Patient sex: F
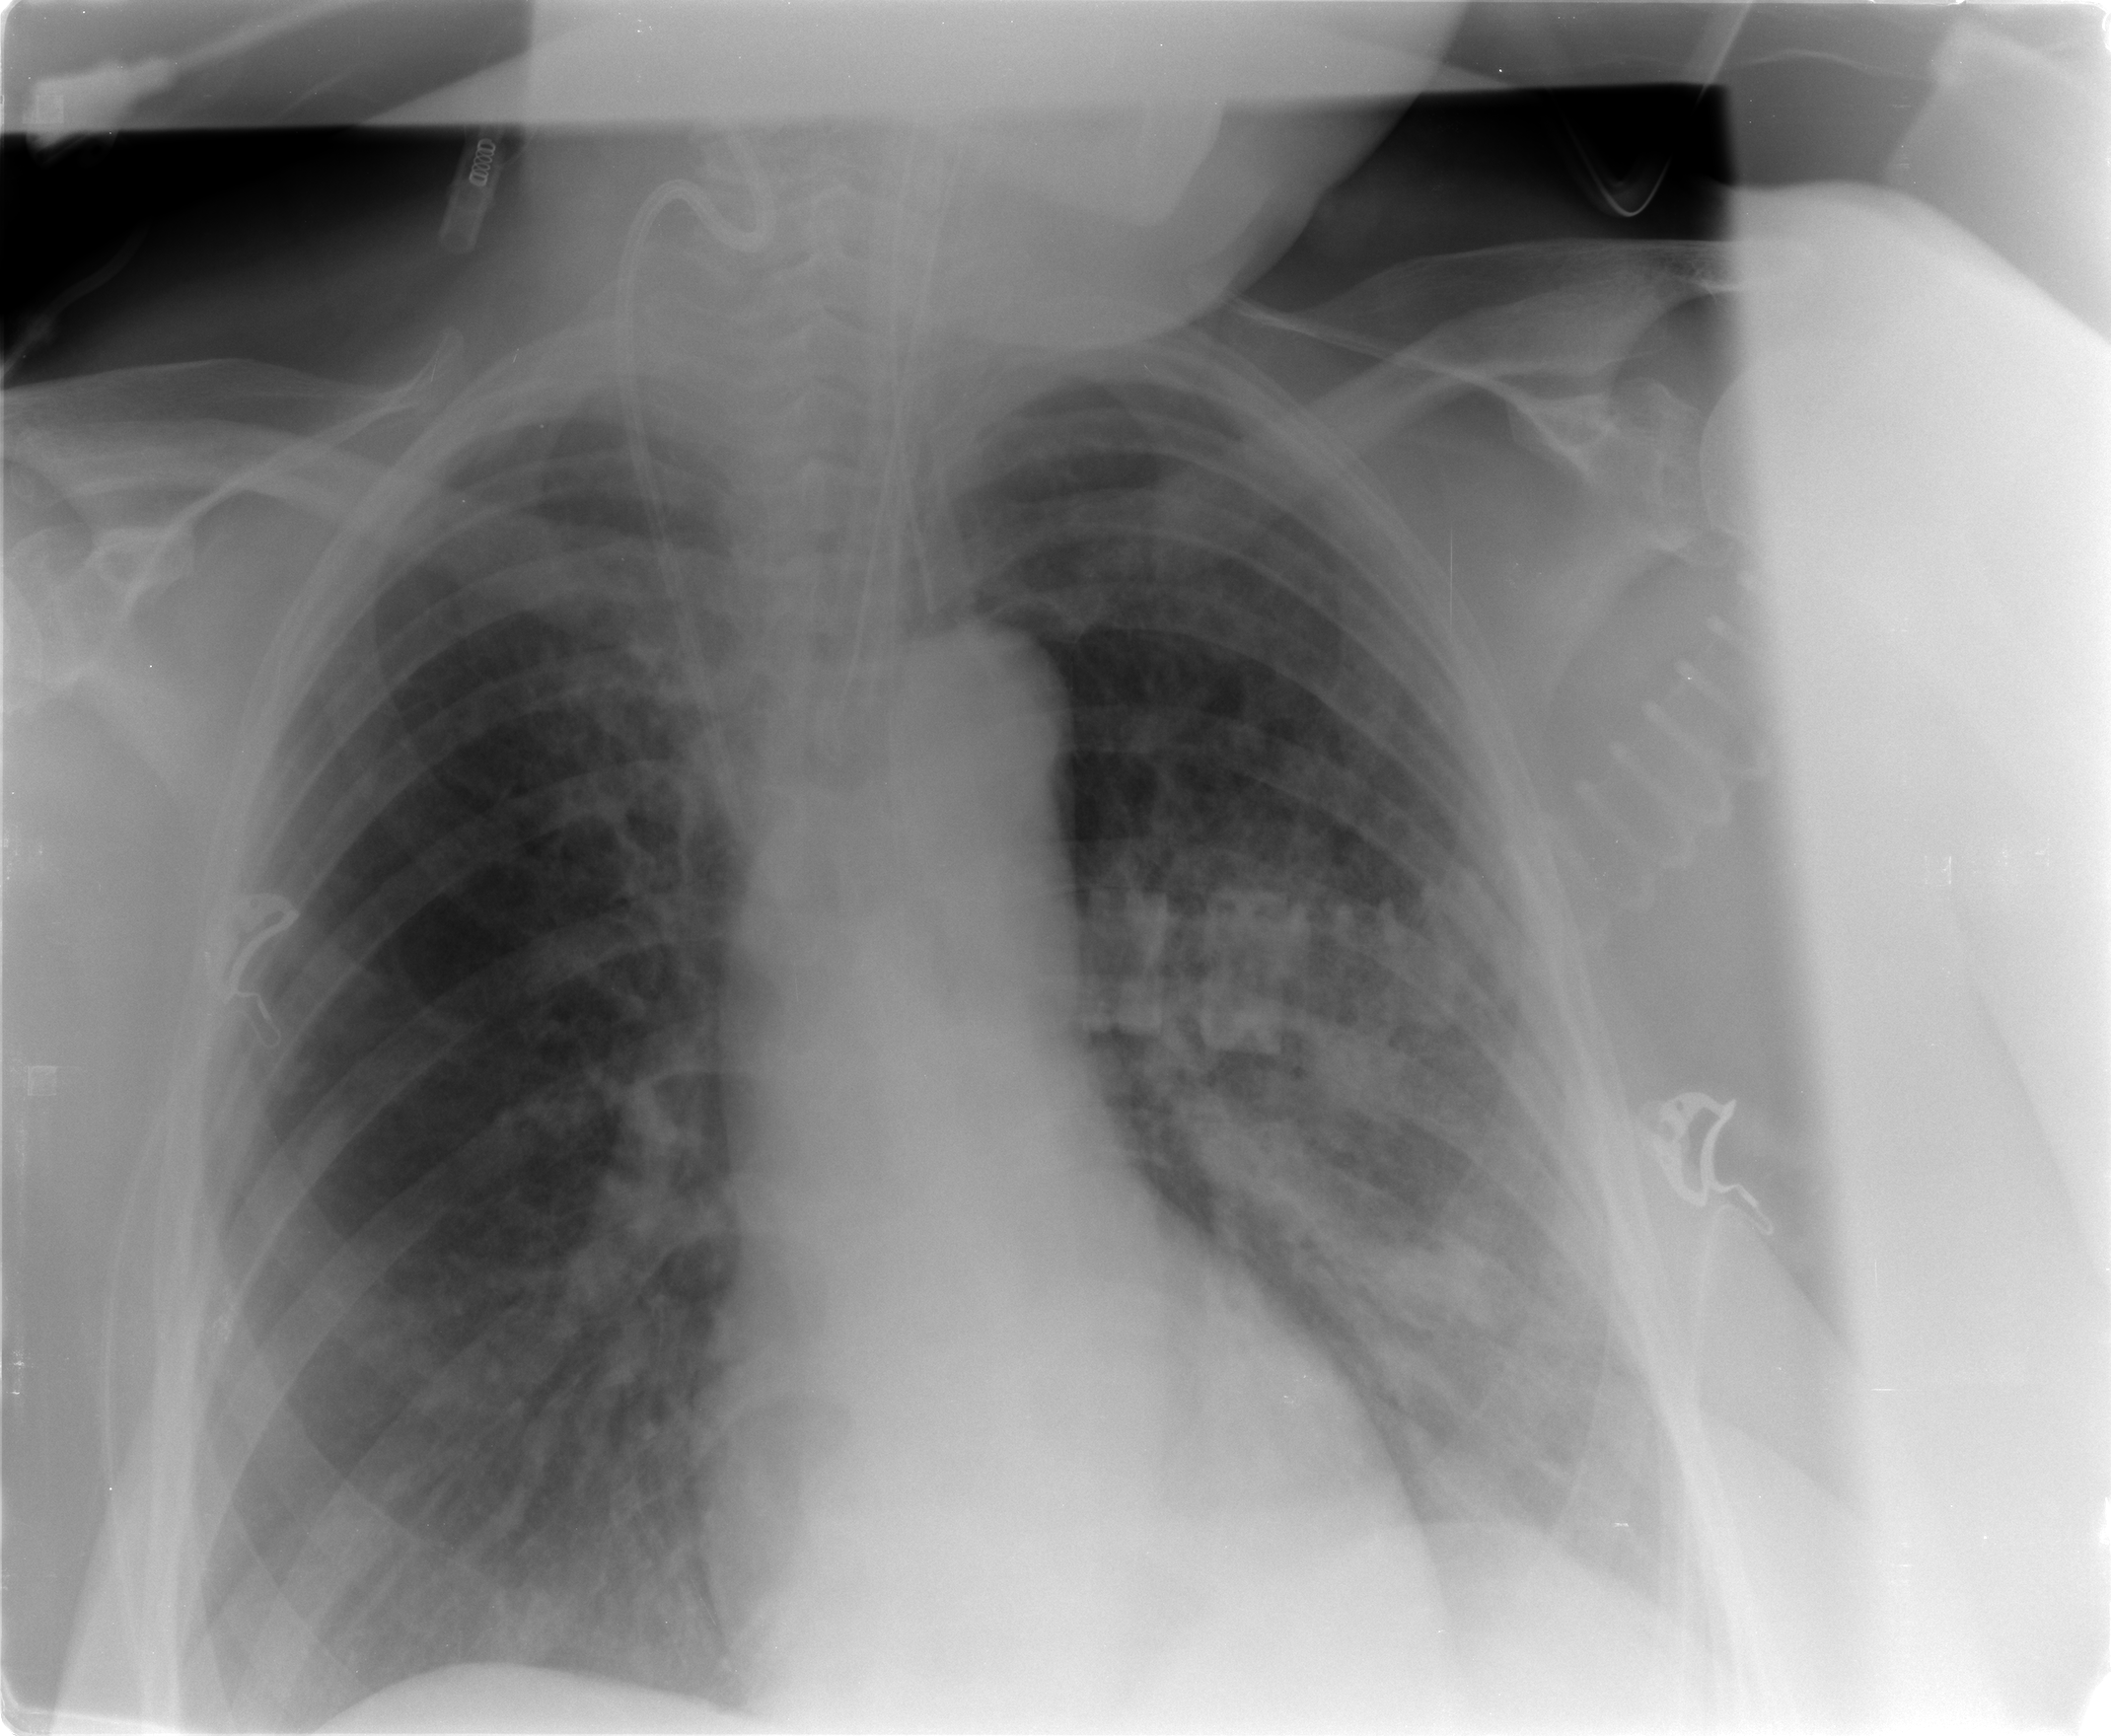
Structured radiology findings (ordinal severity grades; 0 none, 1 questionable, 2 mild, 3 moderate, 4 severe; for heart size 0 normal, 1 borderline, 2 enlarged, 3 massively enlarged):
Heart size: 0
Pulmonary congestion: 0
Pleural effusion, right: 0
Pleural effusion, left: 0
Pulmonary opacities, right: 2
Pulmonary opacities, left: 2
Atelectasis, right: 2
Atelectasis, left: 2